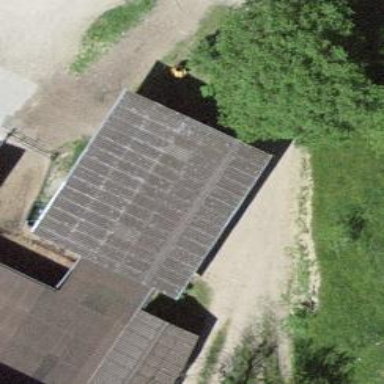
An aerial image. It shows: Shed building.